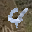
Label: 4